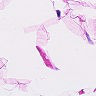
Metastatic tissue present: no